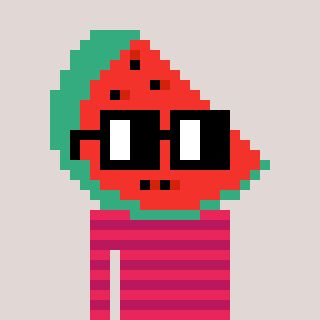
a pixel art character with square black glasses, a watermelon-shaped head and a darkpink-colored body on a warm background